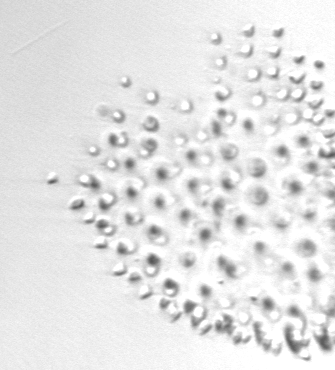
Label: Parvicorbicula_socialis